Question: When Registering for Maven Central/central.sonatype.org is it mandatory to specify the Project URL/SCM URL.
I have a private github repo, but I want to publish my library on maven central. How can I do that ?

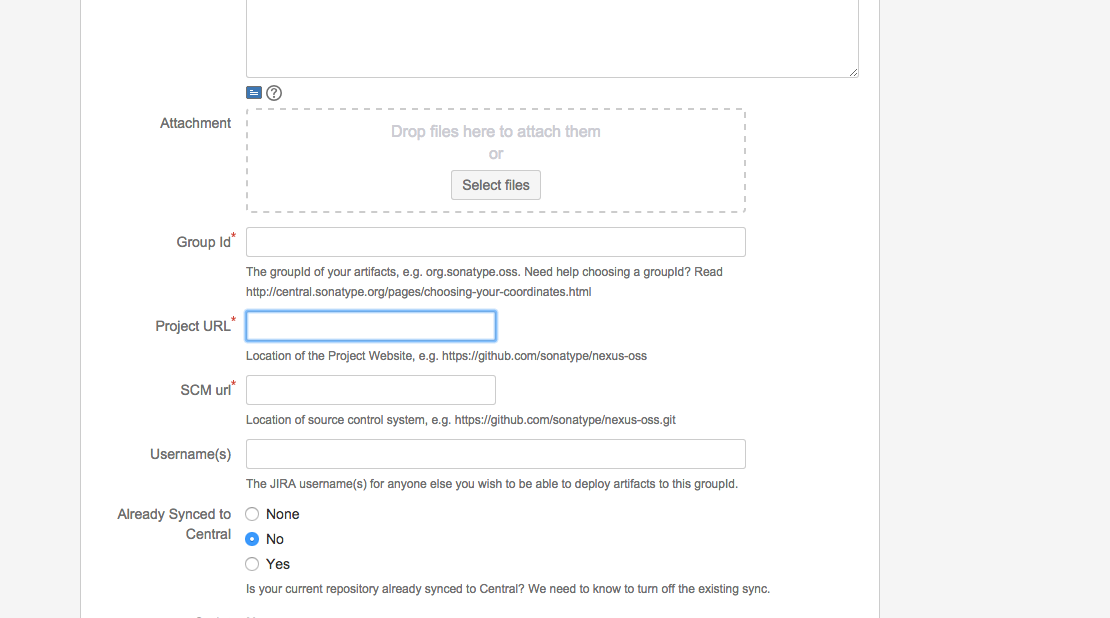
Answer: Yes it's required according to <URL>.
> The connection to your source control system is another required element.
In the <URL> it says
> What about artifacts that can't be distributed because of their license?
In that case only the POM for that dependency is required, listing where the dependency can be downloaded from. <URL>.